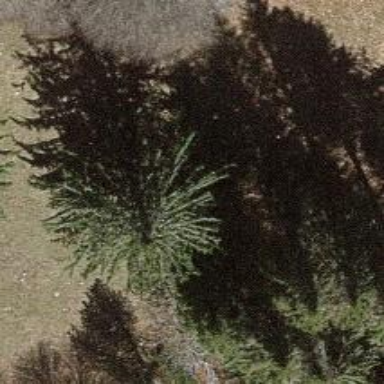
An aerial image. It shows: Single tag "natural: tree."